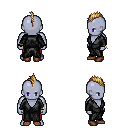
a pixel art fantasy rpg character, male body template, dark elf, purple skin, gray robe, red pants, blonde mohawk hairstyle, bracelets, brown shoes, four views (front, back, left, right), 2x2 character sprite sheet, small pixel art, hard edges, no anti-aliasing